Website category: book
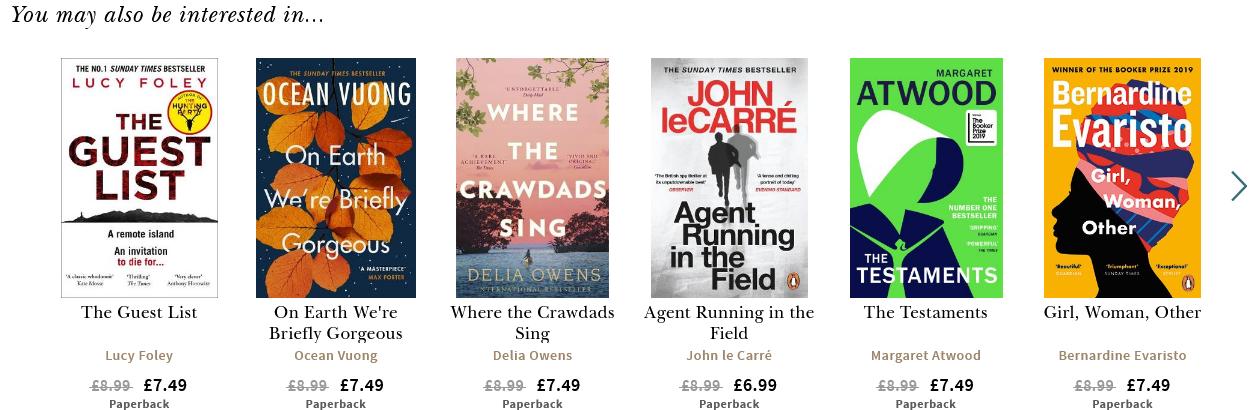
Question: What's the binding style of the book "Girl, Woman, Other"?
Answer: Paperback

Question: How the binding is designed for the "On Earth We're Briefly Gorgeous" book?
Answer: Paperback

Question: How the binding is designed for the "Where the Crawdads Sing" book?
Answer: Paperback

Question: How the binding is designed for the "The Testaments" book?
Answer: Paperback

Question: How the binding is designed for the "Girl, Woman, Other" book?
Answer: Paperback

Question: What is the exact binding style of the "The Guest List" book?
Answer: Paperback

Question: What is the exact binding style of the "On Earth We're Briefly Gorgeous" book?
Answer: Paperback

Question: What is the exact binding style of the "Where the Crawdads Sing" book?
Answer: Paperback

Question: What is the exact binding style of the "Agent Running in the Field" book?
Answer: Paperback

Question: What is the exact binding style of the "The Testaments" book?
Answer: Paperback

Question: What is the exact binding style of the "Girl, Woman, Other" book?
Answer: Paperback

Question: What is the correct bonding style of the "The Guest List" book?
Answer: Paperback

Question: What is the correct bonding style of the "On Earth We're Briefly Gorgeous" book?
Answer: Paperback

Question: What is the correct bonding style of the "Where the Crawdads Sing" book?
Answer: Paperback

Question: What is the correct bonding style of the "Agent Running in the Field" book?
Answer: Paperback

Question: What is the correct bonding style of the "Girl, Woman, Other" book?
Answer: Paperback

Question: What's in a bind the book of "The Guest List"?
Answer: Paperback

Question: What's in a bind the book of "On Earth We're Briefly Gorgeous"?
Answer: Paperback

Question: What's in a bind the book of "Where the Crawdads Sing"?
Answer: Paperback

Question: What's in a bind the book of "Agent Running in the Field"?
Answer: Paperback

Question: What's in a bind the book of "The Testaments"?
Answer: Paperback

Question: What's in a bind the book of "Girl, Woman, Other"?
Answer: Paperback

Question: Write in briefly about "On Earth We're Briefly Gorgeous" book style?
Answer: Paperback

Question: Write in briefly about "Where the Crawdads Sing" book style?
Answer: Paperback

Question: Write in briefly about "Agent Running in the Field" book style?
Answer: Paperback

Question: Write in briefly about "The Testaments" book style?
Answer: Paperback

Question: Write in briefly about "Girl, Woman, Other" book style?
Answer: Paperback

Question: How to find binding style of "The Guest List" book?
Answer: Paperback

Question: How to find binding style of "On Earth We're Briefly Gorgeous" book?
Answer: Paperback

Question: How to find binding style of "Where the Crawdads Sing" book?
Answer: Paperback

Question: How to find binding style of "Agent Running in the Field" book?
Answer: Paperback

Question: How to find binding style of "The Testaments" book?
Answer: Paperback

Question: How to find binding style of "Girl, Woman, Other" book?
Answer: Paperback